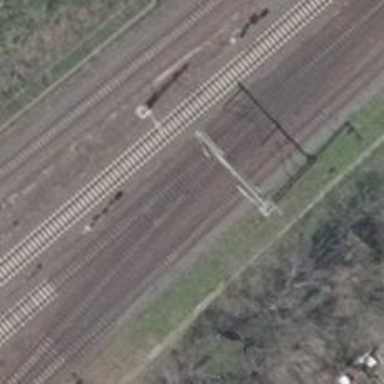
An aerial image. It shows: Railway track with contact line for electrification.